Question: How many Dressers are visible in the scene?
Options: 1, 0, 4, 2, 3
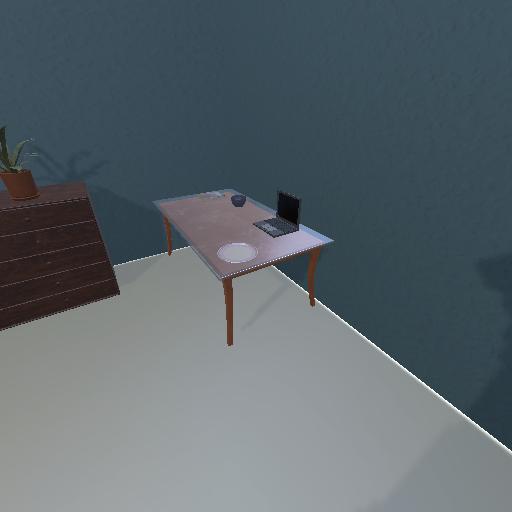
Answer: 1